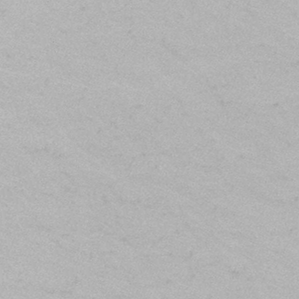
Label: frost